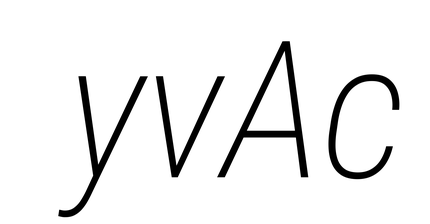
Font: Roboto-Italic_Condensed_ExtraLight_Italic